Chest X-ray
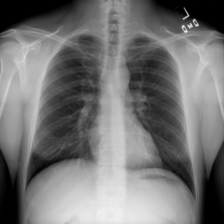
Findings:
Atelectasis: negative
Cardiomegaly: negative
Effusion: negative
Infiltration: negative
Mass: negative
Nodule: negative
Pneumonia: negative
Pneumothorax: negative
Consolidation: negative
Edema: negative
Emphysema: negative
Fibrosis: negative
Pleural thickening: negative
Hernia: negative